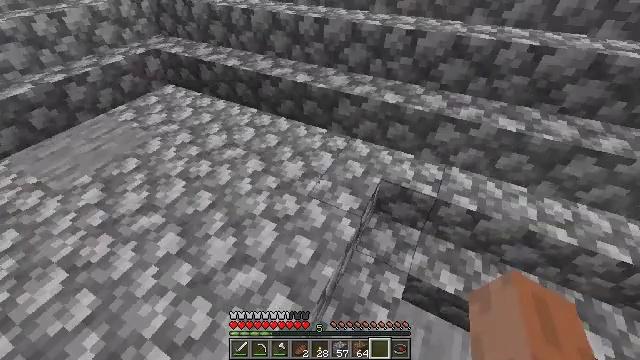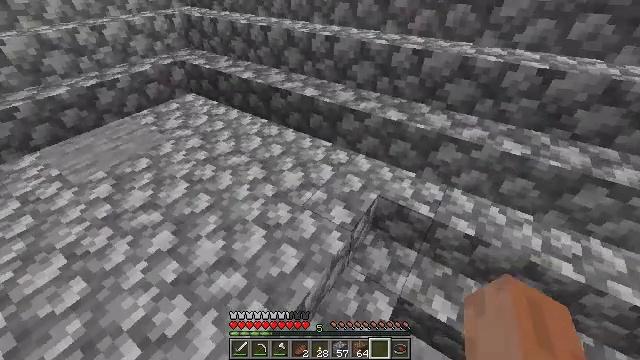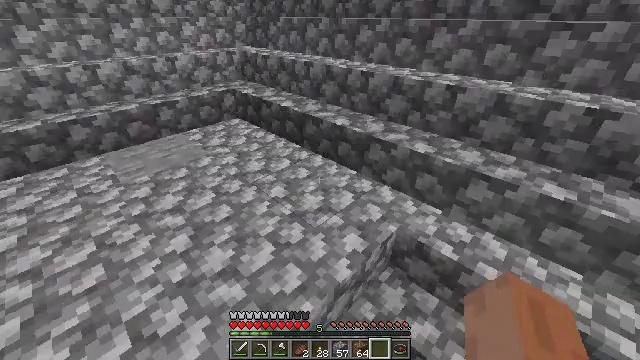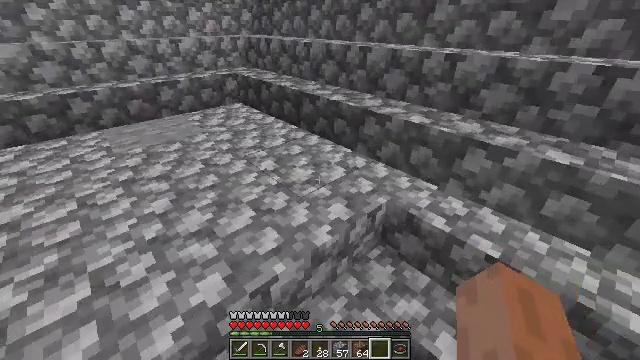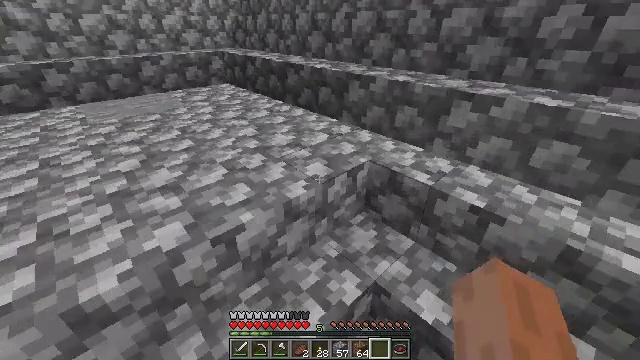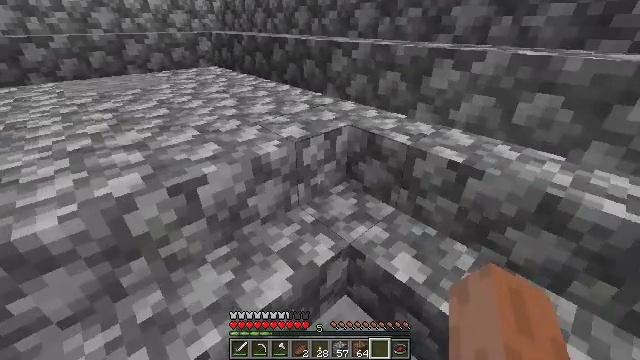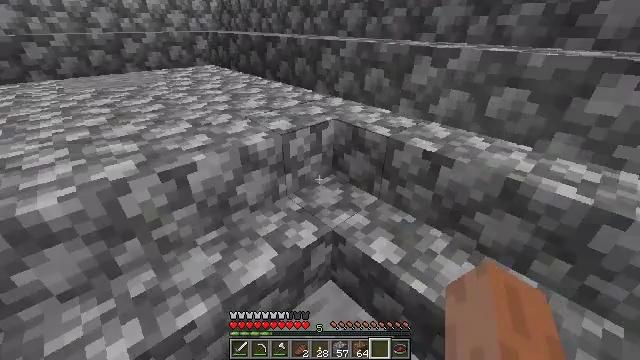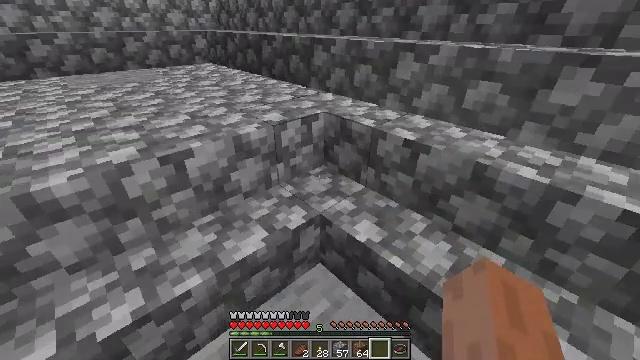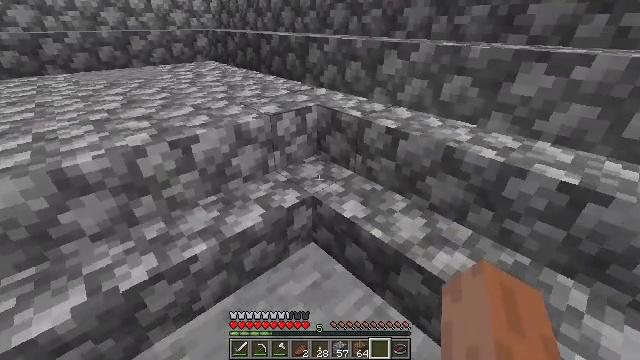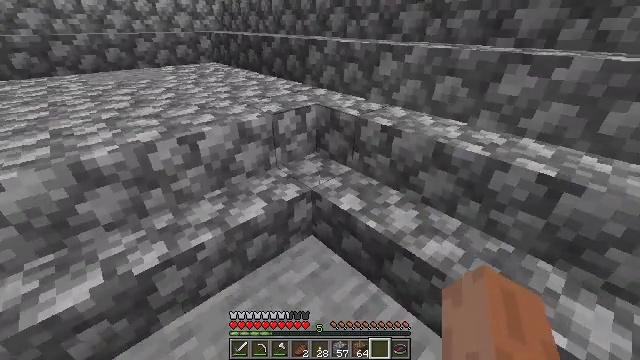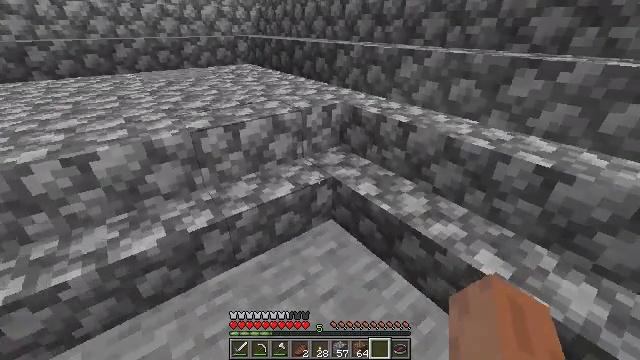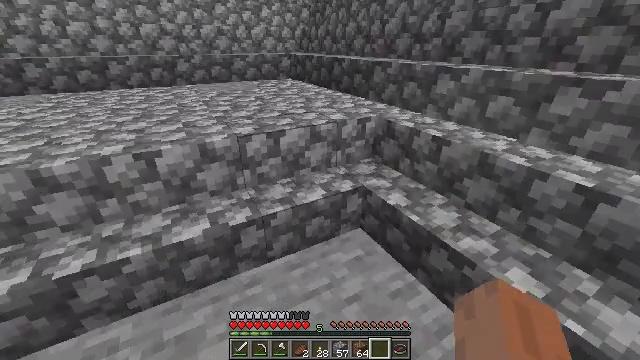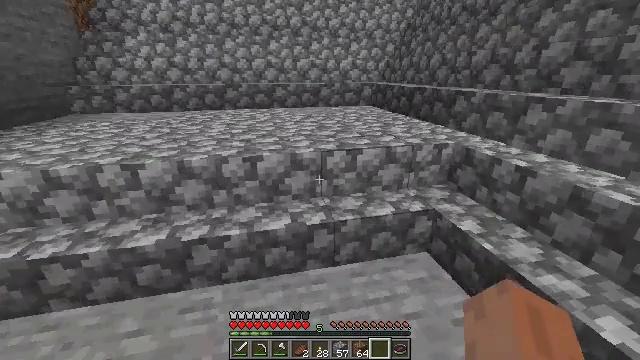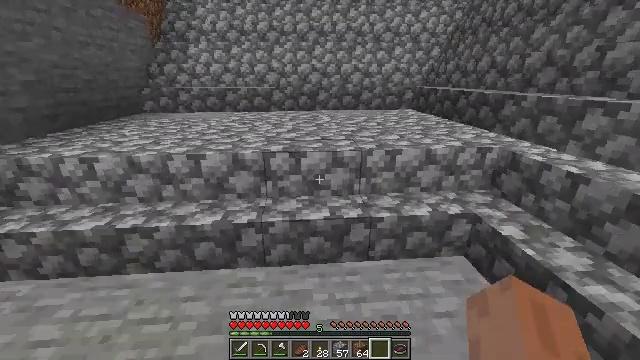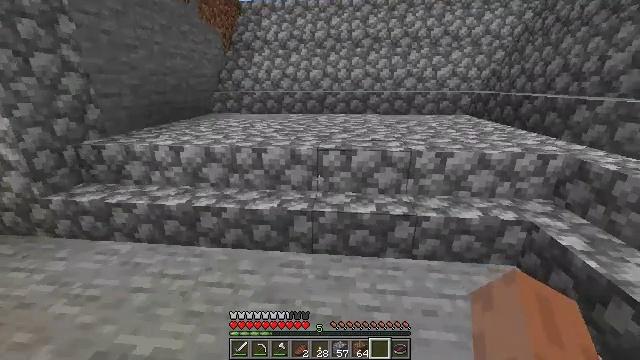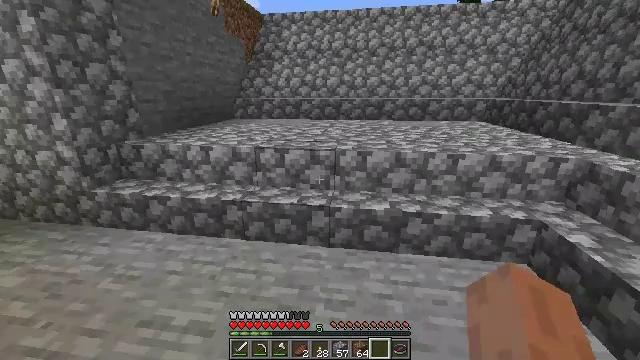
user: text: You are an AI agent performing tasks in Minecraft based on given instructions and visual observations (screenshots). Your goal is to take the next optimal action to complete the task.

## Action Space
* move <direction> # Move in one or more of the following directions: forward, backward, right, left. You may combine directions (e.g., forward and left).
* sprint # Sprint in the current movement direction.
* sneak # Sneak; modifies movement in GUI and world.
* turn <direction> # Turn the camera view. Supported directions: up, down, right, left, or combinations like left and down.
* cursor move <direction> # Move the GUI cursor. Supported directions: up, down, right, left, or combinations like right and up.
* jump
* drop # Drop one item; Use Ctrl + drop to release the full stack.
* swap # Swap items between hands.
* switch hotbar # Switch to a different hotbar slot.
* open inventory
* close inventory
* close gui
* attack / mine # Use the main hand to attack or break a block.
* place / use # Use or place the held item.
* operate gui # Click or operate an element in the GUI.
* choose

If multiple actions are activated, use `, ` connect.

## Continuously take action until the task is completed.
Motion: motion action
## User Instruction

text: Recycle the cobblestone stairs.
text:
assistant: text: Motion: move right, turn left and up
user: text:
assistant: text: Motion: move right, turn left and up
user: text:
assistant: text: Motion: move back and move right, turn left and up
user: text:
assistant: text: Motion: move back and move right
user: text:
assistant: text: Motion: move back and move right
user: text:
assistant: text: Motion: move back
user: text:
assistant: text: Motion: move back
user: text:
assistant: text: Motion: move back
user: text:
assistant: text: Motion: move back
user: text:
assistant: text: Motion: move back, turn left
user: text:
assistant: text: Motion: move back, turn left and up
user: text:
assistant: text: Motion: move back, turn left and up
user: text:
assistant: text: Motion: move back, turn left
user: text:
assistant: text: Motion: move back, turn left and up
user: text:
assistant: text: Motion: turn left and up
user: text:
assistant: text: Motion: no_op
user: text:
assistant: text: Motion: no_op
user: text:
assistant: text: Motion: no_op
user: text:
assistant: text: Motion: switch to hotbar 2
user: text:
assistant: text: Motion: switch to hotbar 2
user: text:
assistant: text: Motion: switch to hotbar 2
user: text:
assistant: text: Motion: switch to hotbar 2
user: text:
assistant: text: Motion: no_op
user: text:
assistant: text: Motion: no_op
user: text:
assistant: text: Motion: turn left
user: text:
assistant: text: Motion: turn left
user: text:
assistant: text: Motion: no_op
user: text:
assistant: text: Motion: no_op
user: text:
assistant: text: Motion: no_op
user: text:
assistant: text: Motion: no_op